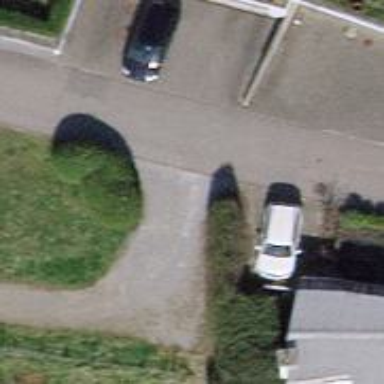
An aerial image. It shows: Residential road with asphalt surface and no sidewalks.